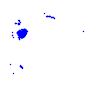
Particle: electron